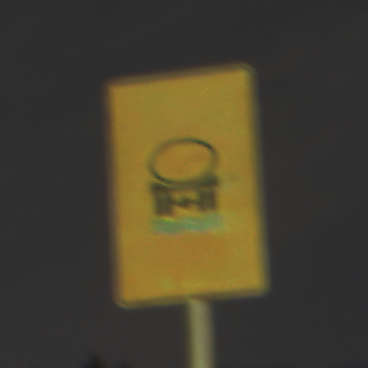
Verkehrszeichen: FahrzeugeMitWassergefaehrdenderLadungOhnePfeilsymbol
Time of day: Night
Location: Outdoor (Urban)
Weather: PartlyCloudy
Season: NotSpecified
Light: Artificial